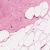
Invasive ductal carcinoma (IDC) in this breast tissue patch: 0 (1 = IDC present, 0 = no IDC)